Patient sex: F
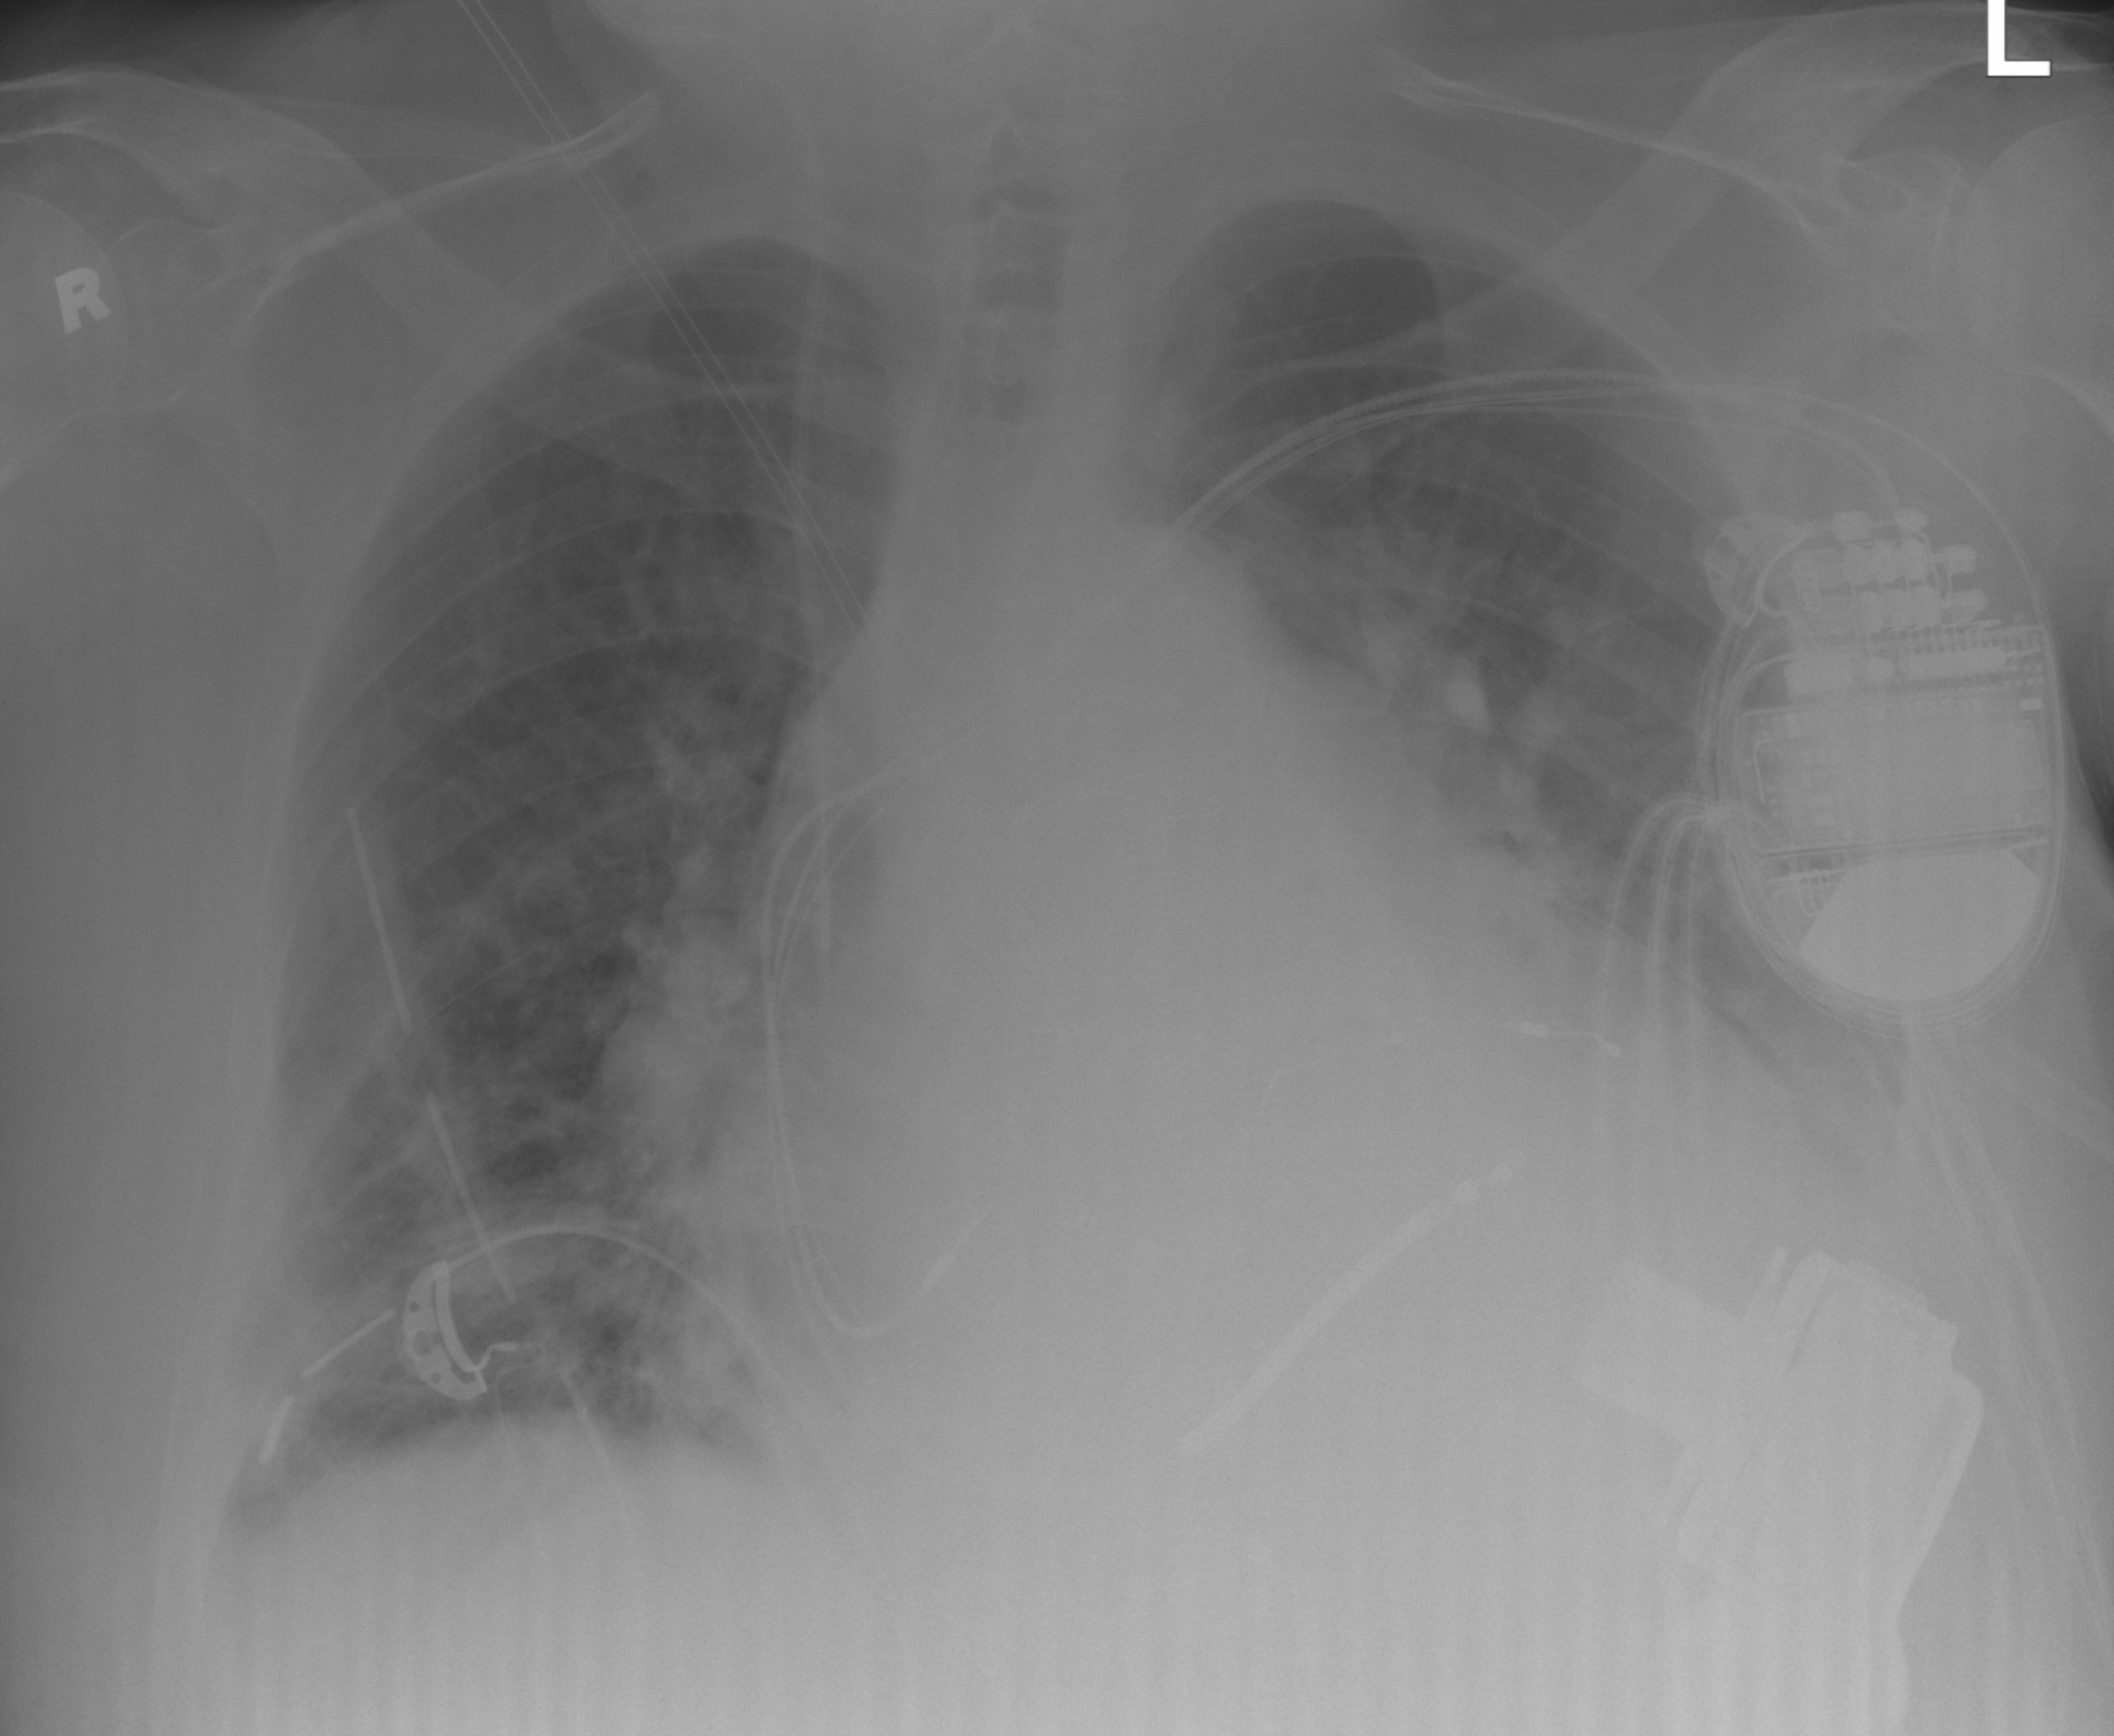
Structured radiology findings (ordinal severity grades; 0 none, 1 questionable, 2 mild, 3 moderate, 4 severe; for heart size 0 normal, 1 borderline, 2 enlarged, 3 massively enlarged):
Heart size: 3
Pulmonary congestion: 2
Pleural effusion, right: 0
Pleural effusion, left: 2
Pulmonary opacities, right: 2
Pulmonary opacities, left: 2
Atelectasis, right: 2
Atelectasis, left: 2